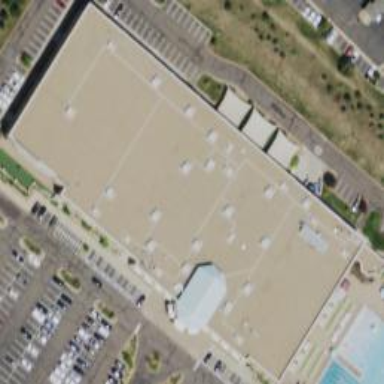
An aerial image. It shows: Fitness center building.